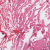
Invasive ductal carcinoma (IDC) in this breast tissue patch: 0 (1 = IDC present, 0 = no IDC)